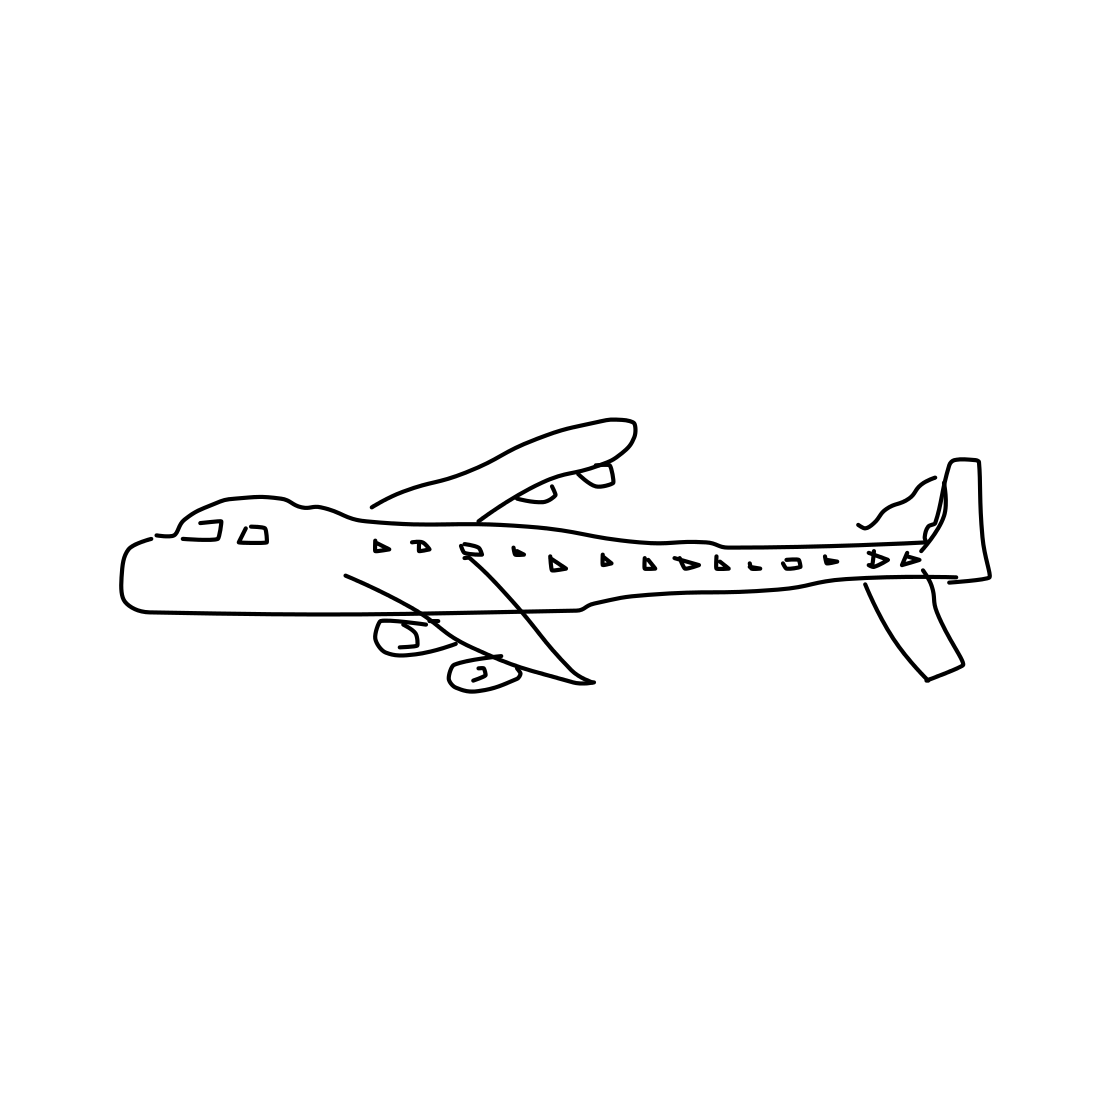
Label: airplane